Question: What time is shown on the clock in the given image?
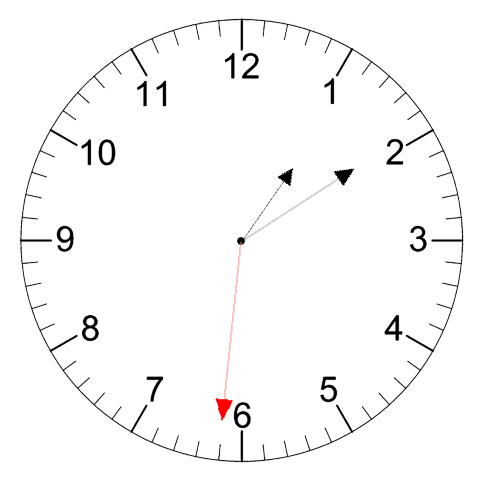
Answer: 01:09:31